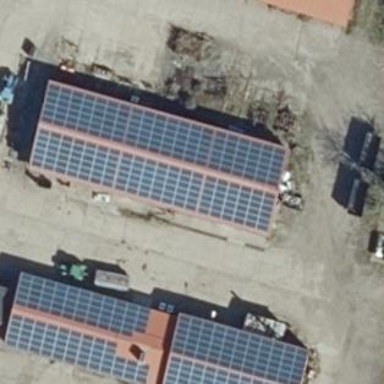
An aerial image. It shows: Small solar photovoltaic panel generator inside building.